Question: Let's say we have this part of code for a UIView subclass:
'''
self.myImage = [UIImage imageNamed:@"img1.jpg"];
[self myFunc:self.myImage];
'''
myFunc is here defined:
'''
-(void)myFunc(UIImage*)img{
UIImageView *imgView = [[UIImageView alloc]initWithImage:img];
[self addSubview:imgView];
}
'''
Now i show in my view img1.jpg, if i decide to change self.myImage AFTER myFunc call
'''
self.myImage = [UIImage imageNamed:@"img2.jpg"];
'''
why i continue to show img1 and not img2 ??? myFunc receive a UIImage pointer not directly an object... i'm pretty confused and i missed something really important i think.
Edit --
I'd like to have many UIImageView, and every image ivar of these view must pointing to the same image address, changing image at this address every UIImageView have a new image how can i do that ?

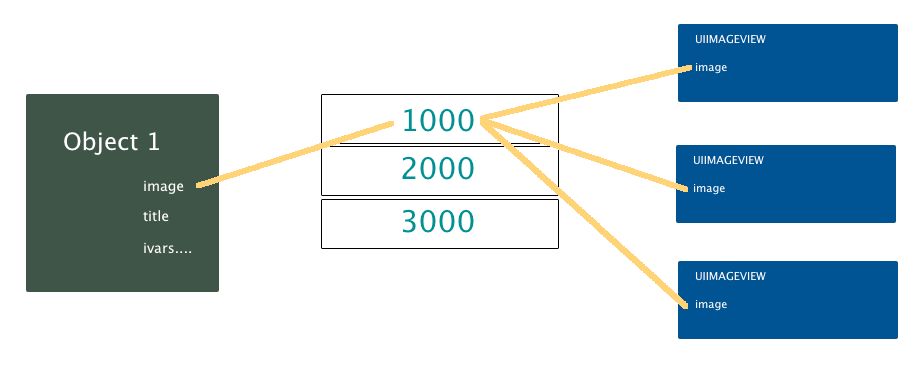
Answer: Given your code. Let say that when you load img1.jpg into memory it went to address 1000. And you use the ivar myImage to point to it. When you pass that ivar to your function and create the UIImageView it also points to img1.jpg.
Now, when you load img2.jpg into memory it went to a different address, for example 2000. And then updated the ivar myImage to point to that new location. img1.jpg is still in address 1000 and is still being used by the UIImageView.
If you want to change the image of the UIImageView you will have to use the image property of that class.